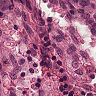
Metastatic tissue present: no